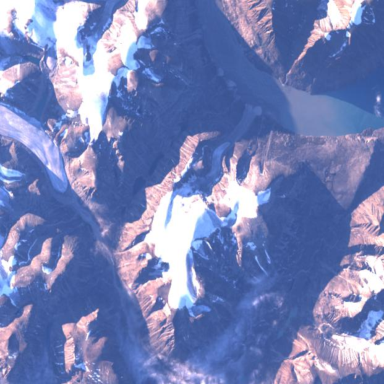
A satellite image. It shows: Majestic glacier in the distance.